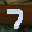
Label: 7